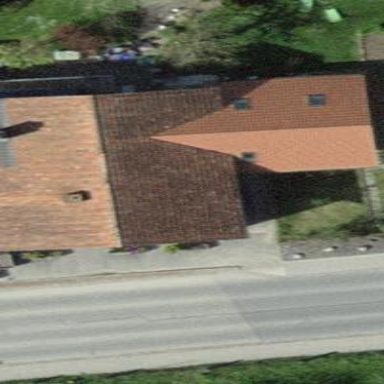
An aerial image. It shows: Residential building.